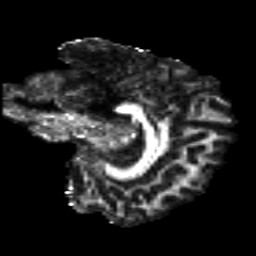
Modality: FA
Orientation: sagittal
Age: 19
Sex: female
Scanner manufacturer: siemens
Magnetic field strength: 3 T
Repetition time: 8.8 s
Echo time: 0.085 s